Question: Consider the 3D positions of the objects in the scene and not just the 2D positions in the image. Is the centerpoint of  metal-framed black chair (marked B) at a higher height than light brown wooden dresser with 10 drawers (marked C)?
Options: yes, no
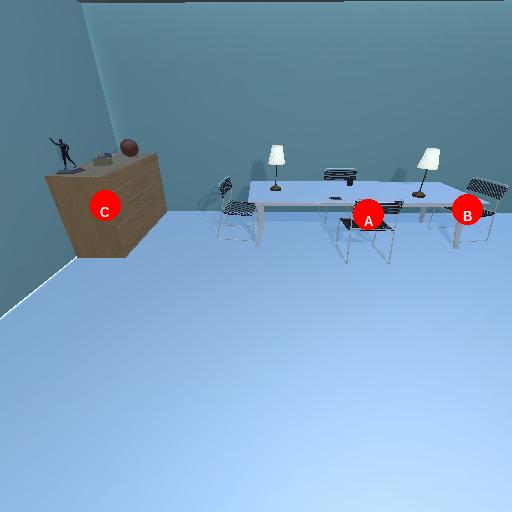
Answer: yes